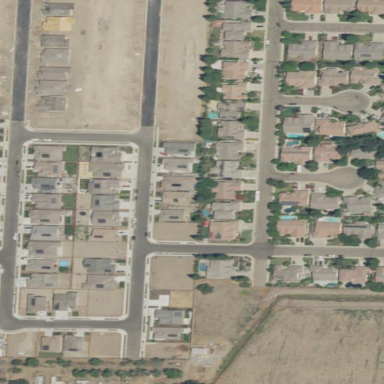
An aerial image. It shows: Residential neighbourhood consisting of single-family homes.